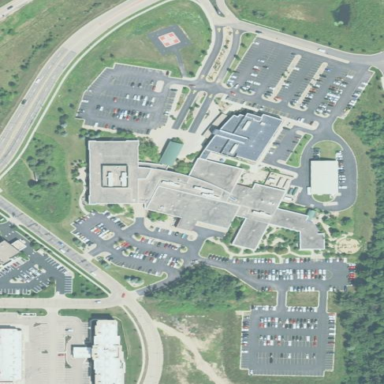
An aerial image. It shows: Hospital providing healthcare services.